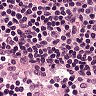
Metastatic tissue present: no